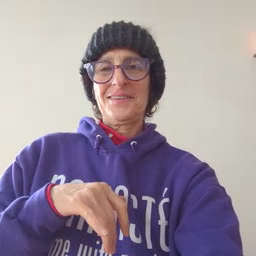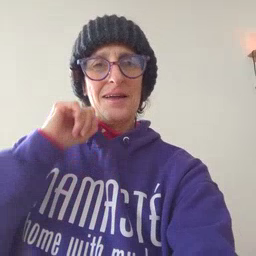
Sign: apple